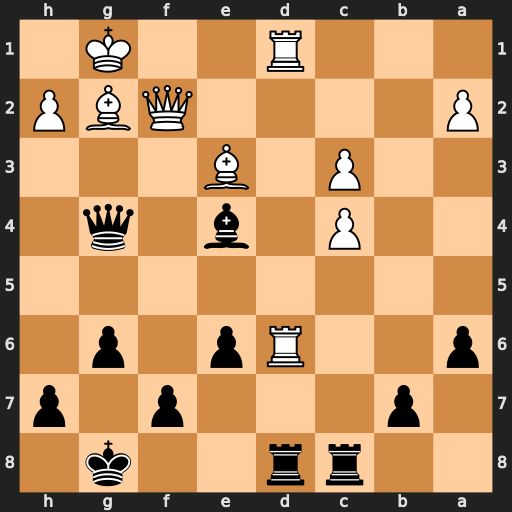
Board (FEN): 2rr2k1/1p3p1p/p2Rp1p1/8/2P1b1q1/2P1B3/P4QBP/3R2K1
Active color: b
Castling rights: -
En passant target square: -
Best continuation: Qxd1+ Rxd1 Rxd1+ Bf1 Bd3